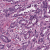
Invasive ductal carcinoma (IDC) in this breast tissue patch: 1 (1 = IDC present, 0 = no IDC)